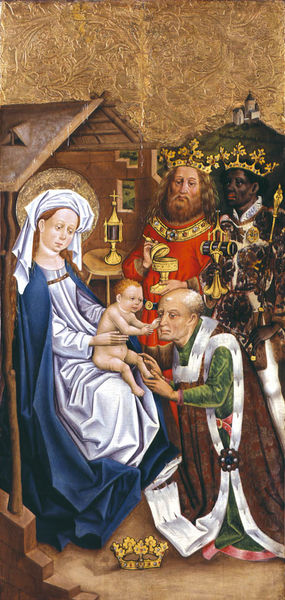
Titel: Anbetung der Könige
Künstler: Meister vom Bodensee
Standort: Karlsruhe
Institution: Staatliche Kunsthalle Karlsruhe
Schlagwörter: berg, blau, gemälde, mann, nackt, weiß, grün, braun, frau, holz, kleid, lampe, licht, schwarz, tisch, dach, gebäude, haus, rot, tuch, malerei, alt, bart, bibel, falten, hermelin, pelz, vollbart, bild, öl, hügel, hütte, kirche, boden, gewand, gold, kelch, mantel, sitzend, drei, familie, kind, mutter, gotik, krone, esel, stock, relief, heu, mauer, baby, könig, kopftuch, glatze, nackte, schoß, neger, deckel, lamm, burg, scheune, kreuz, knien, nerz, altar, heiligenschein, afrikaner, nimbus, christus, jesus, knieend, kniend, mittelalter, monstranz, segen, segnen, weihrauch, stall, mohr, könige, heilige, heilig, maria, madonna, anbetung, weise, ikone, kasper, josef, joseph, zepter, szepter, geburt, krippe, säugling, heiligenbild, weihnachten, kronen, ochs, magier, heilige familie, jesuskind, tabernakel, kruez, weisen, prunkvoll, christ, geschenke, abendland, caspar, golg, gaben, morgenland, christuskind, bethlehem, betlehem, myrrhe, drei könige, epiphanie, heilige drei könige, balthasar, kaspar, melchior, myrre, baltasar, anbetung der könige, epiphanias, salomon, christkind, darbringen, heiligabend, herberge, krpne, casper, gaspar, weirauch, 1450, epohanie, königer, myrhe, balthsar